Question:
Is it possible to do this only with CSS?
I thought about it a long time but nothing comes to my mind
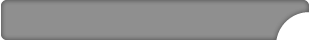
Answer: Yes, but only if your background has a solid color:
'''
div {
width: 310px;
height: 41px;
background: gray;
border-radius: 5px;
position: relative;
}
div:after {
content: '';
display: block;
width: 60px;
height: 60px;
background: white;
border-radius: 50%;
position: absolute;
right: -30px;
bottom: -30px;
}
'''
Also check the <URL>.
EDIT: added the inner shadow: <URL>